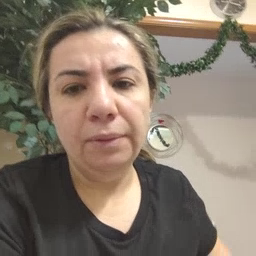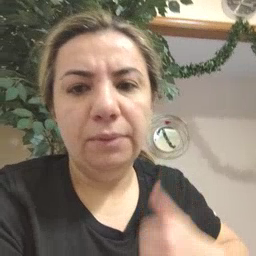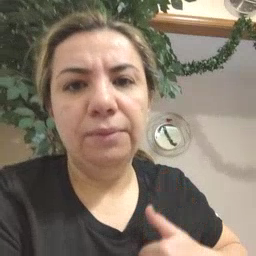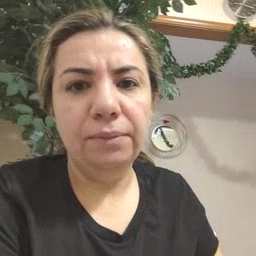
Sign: bath